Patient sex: F
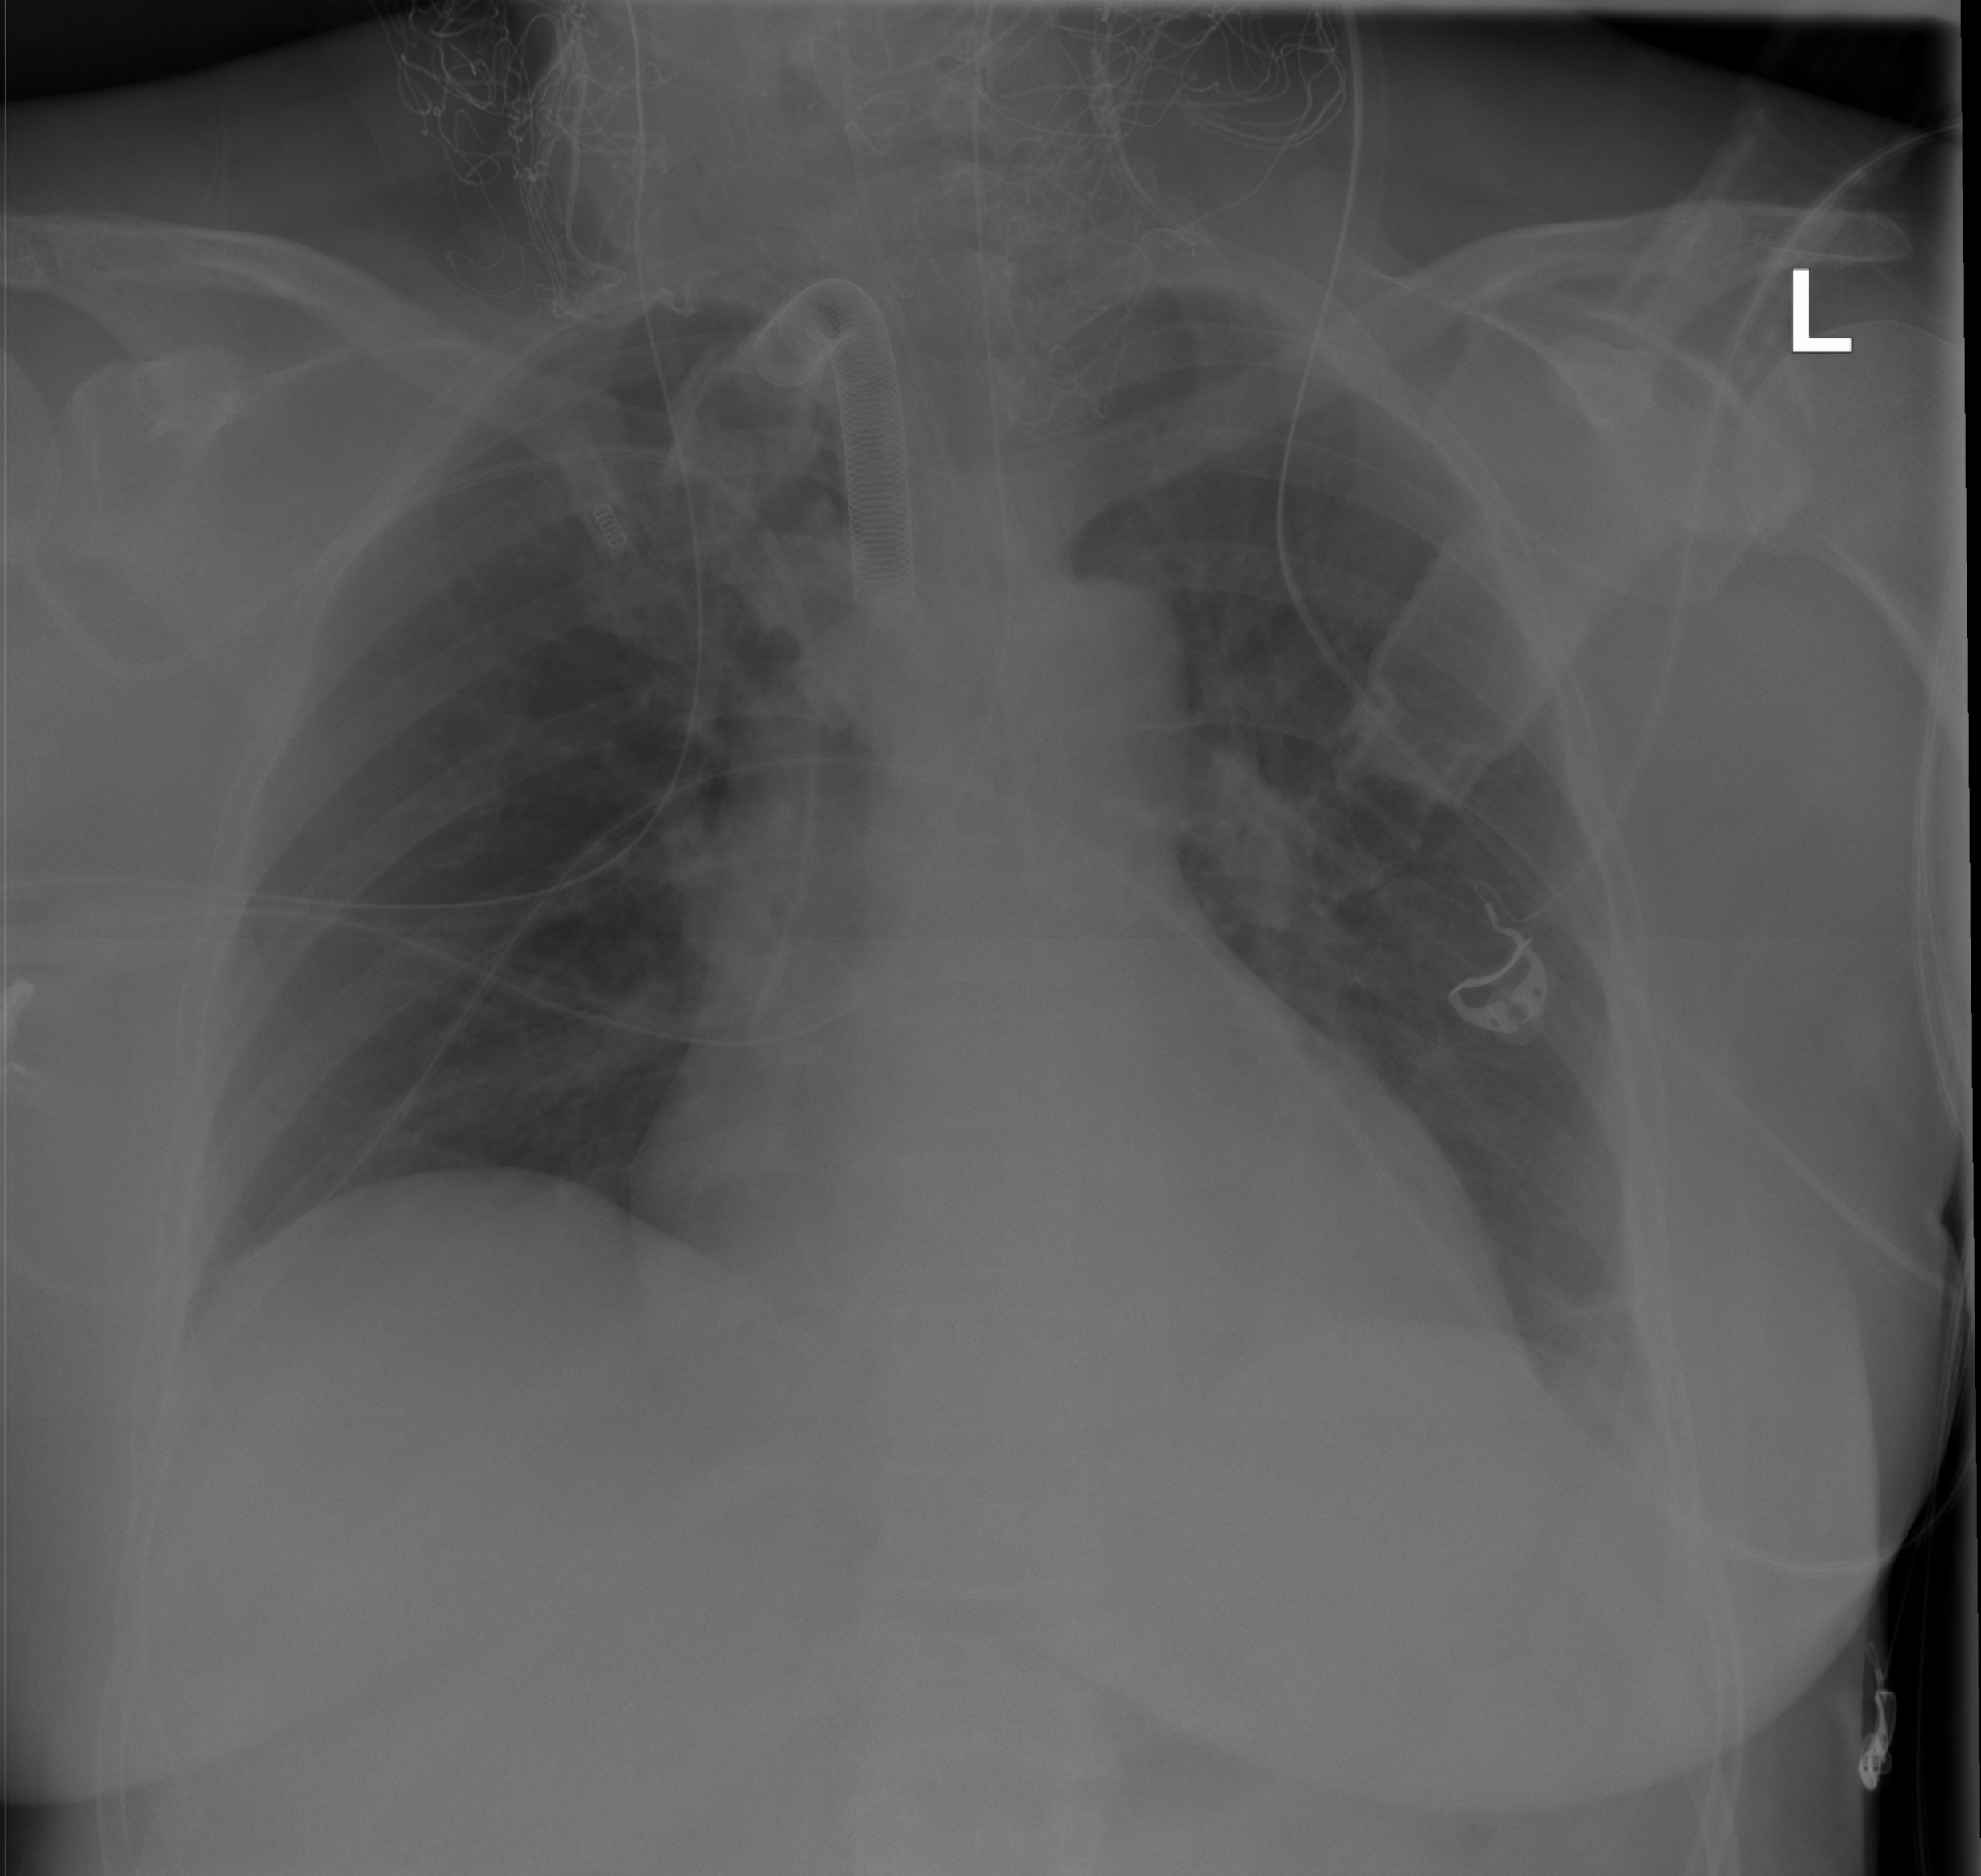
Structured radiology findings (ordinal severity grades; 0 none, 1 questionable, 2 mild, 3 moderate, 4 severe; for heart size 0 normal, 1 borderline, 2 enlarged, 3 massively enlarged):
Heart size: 0
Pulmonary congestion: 0
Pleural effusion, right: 0
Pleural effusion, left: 0
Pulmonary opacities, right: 0
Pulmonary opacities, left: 0
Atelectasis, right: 0
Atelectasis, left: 2